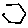
Label: hexagon